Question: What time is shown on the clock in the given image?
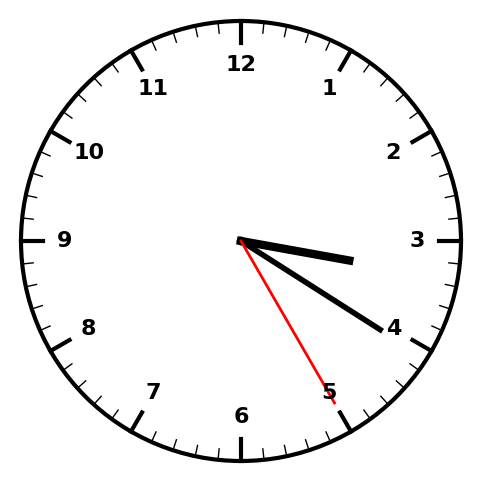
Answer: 03:20:25